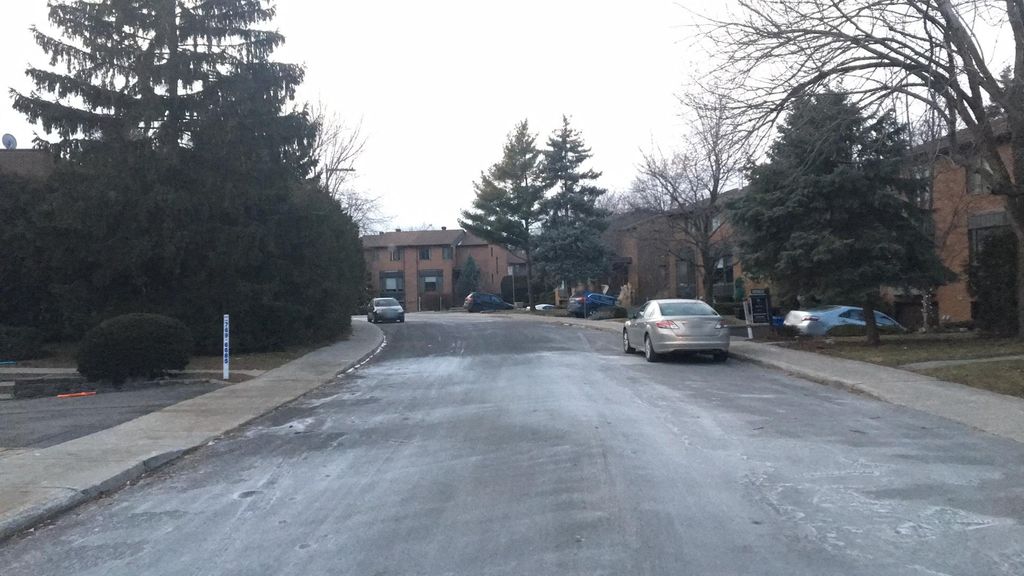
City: montreal